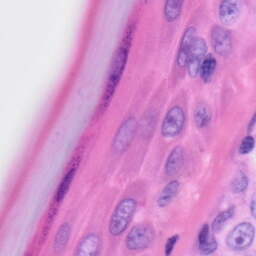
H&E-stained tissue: Skin